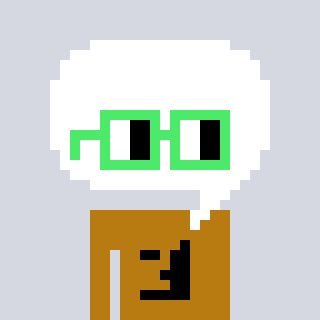
a pixel art character with square light green glasses, a speech bubble-shaped head and a gold-colored body on a cool background